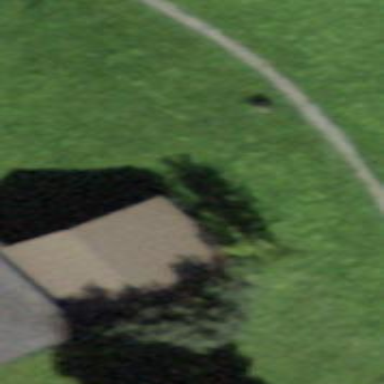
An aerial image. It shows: Barn.